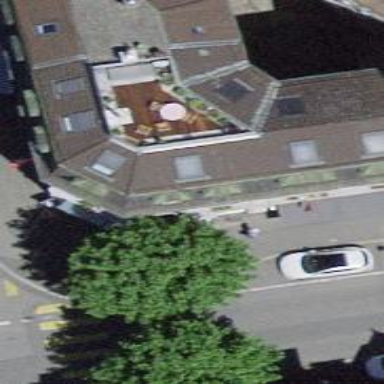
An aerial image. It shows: Beauty shop.